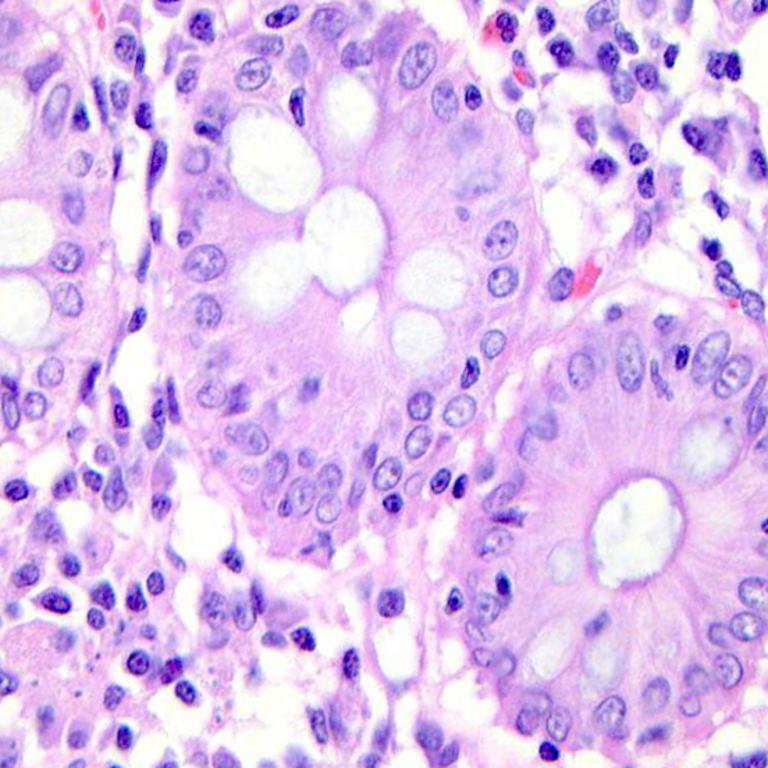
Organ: colon
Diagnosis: benign